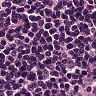
Metastatic tissue present: yes